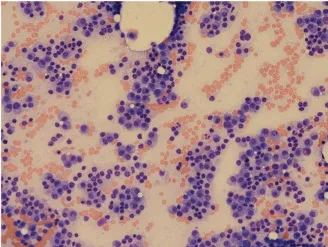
(B) Bone marrow aspirate with numerous plasma cells, comprising over 90% of bone marrow cells, reduced erythropoiesis, granulopoiesis, and thrombopoiesis. Plasma cells contain Dutcher bodies and Russell bodies. H&E, x200 objective.
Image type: pathology (h&e)